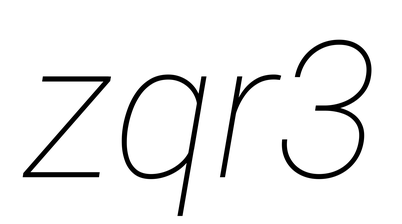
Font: Roboto-Italic_Thin_Italic